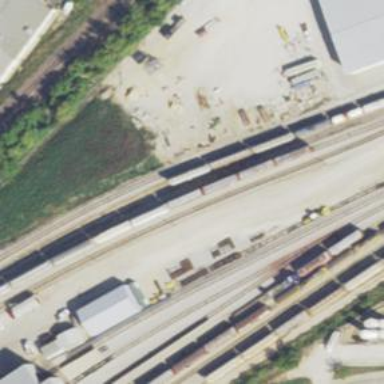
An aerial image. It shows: Railway siding with rails.